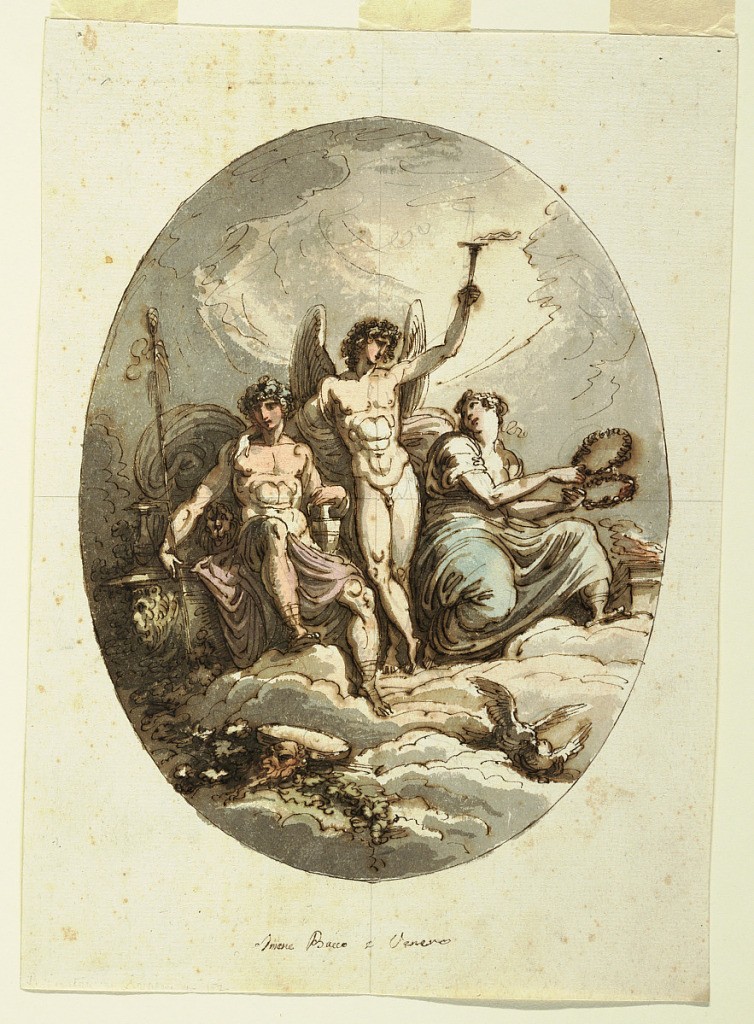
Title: Design for Wall or Ceiling Decoration with Bacchus, Hymen and Venus
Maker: Felice Giani, Italian, 1758–1823
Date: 1790–1800
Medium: Pen and brown ink, brush and brown and gray wash, black chalk, graphite on off-white laid paper
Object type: Drawing
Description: Hymen standing, embraces Dionysos with right arm and raises torch with his left arm. At left Dionysos sits upon throne, together with lion; he leans left hand upon pitcher, supports hand thyrsos with right.  At right Venus sits, holding a wreath with each hand. Upon clouds in foreground at left, the mask of satyr, with tamborine and other musical instrument on vine.  At right, two kissing doves. Below caption: "Imene Bacco e Venere." Verso: perhaps written by Giani, "26" and "44."